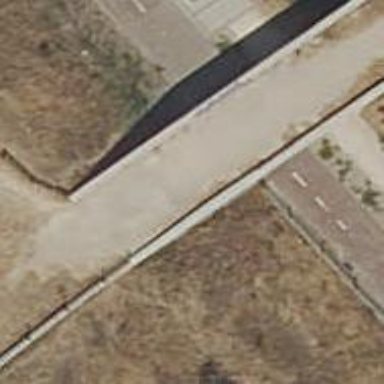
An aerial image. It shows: Retaining wall.